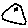
Label: moon